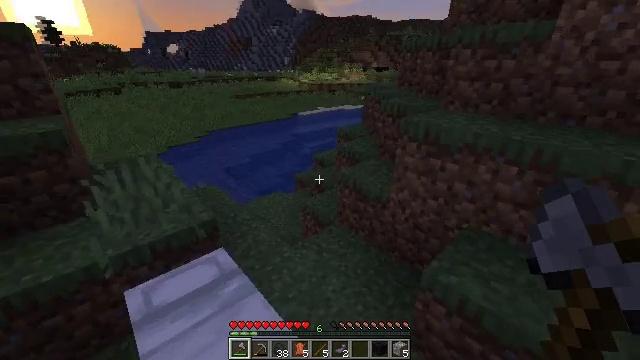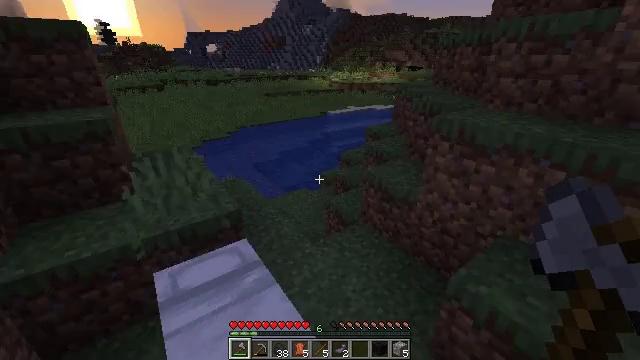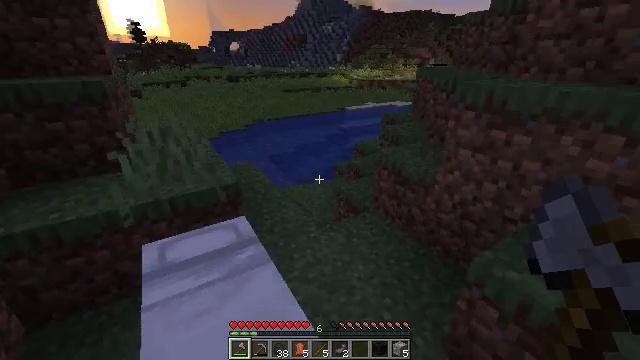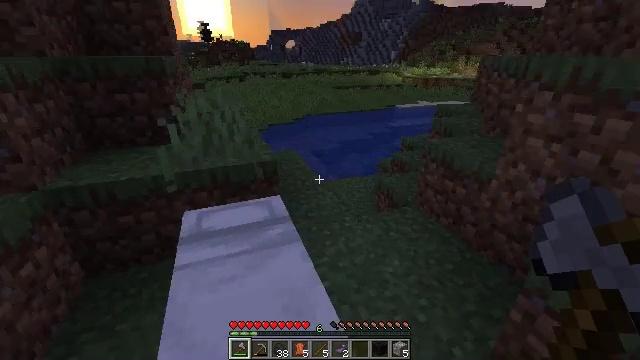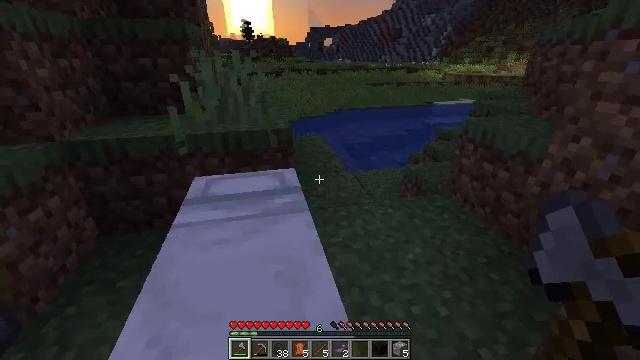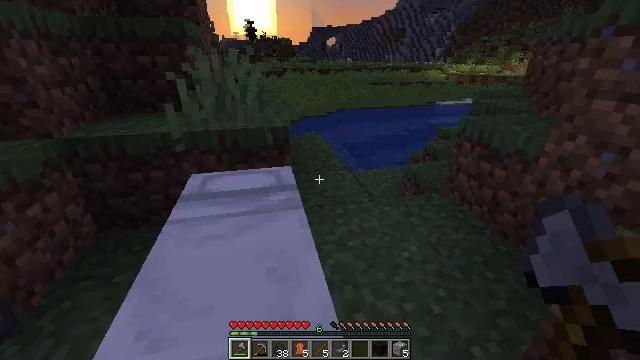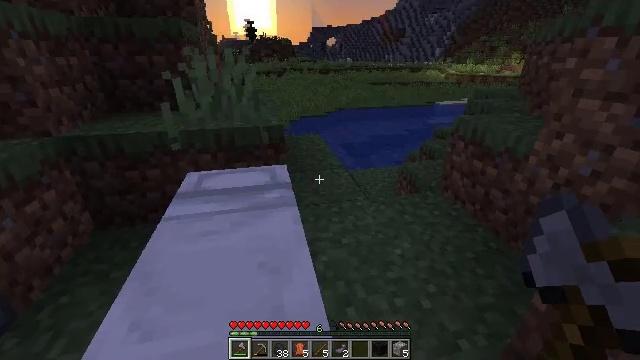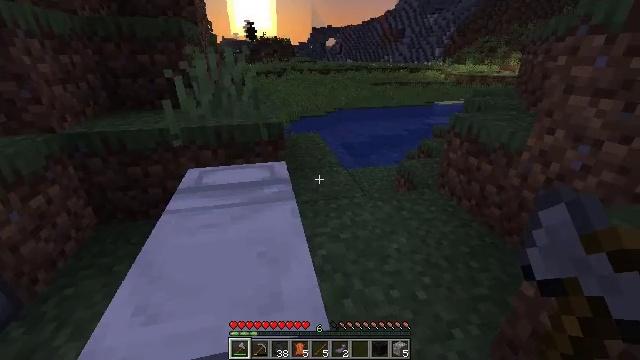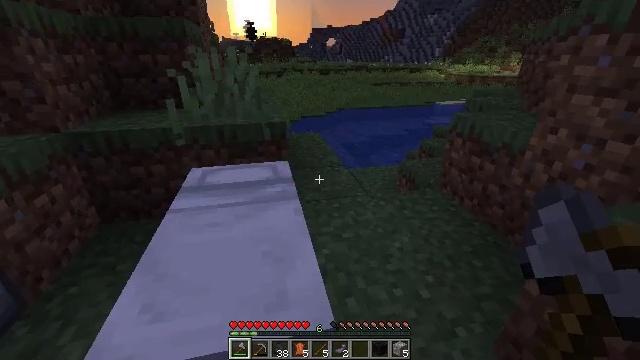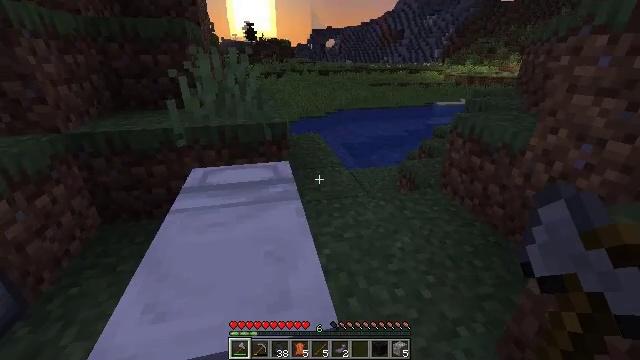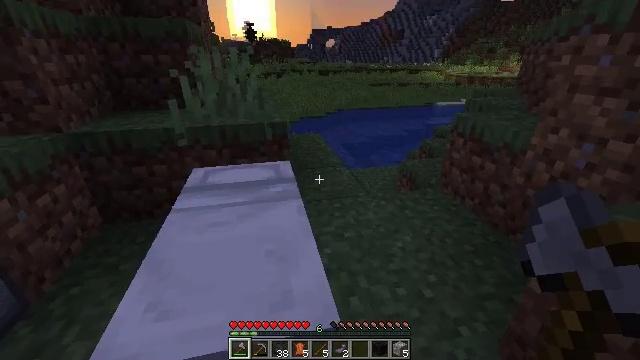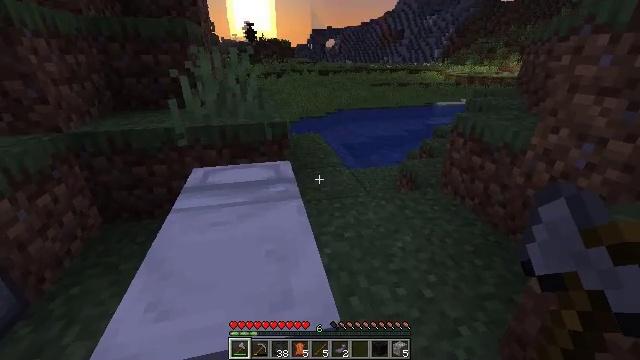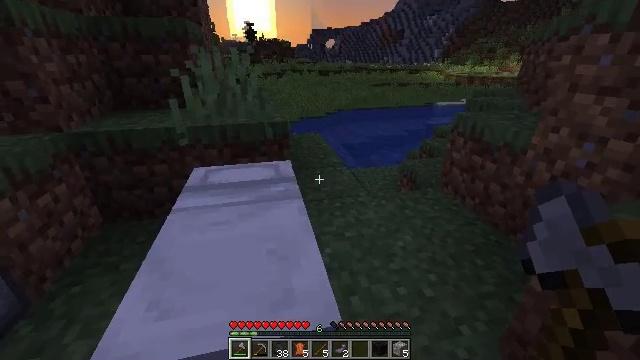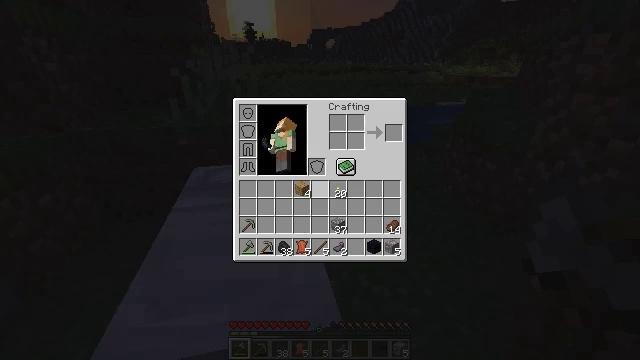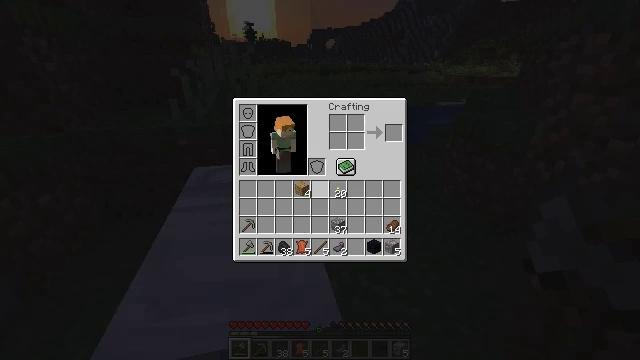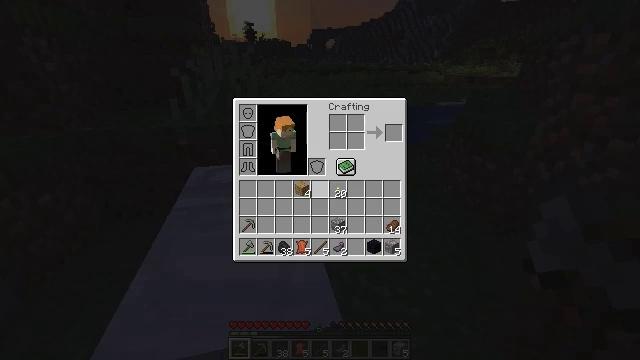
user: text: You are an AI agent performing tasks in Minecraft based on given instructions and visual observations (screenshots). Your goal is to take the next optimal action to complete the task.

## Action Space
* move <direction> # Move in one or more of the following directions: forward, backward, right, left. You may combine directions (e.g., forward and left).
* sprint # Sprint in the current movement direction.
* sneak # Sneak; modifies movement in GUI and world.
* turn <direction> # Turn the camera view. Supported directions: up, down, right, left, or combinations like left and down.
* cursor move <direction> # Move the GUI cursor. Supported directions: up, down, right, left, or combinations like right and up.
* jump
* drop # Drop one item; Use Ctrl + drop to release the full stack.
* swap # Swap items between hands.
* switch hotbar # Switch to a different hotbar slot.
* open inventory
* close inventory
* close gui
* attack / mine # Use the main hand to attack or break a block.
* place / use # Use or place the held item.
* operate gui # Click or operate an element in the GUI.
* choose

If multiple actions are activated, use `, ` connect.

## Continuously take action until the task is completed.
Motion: motion action
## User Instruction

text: Craft black dye.
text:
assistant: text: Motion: turn left
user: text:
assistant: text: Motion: turn left
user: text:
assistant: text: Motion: turn left
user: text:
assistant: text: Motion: turn left
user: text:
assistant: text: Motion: move back
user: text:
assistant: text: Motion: move back
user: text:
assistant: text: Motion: move back
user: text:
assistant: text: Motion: move back
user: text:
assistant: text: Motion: no_op
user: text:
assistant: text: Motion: no_op
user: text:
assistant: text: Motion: no_op
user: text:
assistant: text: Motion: no_op
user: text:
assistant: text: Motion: open inventory
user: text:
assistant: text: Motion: open inventory
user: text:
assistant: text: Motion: open inventory
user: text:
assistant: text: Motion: no_op
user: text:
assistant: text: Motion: cursor move right and down
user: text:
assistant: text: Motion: cursor move right and down
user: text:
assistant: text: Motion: cursor move right and down
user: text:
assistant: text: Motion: cursor move down
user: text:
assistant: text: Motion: cursor move down
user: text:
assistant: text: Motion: no_op
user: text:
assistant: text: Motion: no_op
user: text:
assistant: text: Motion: no_op
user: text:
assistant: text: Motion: no_op
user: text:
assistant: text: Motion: no_op
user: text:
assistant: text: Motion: no_op
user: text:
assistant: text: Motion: no_op
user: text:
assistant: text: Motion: no_op
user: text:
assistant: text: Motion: no_op